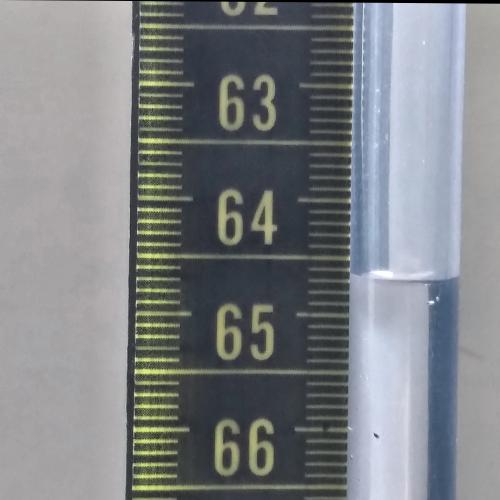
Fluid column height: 64.7 cm